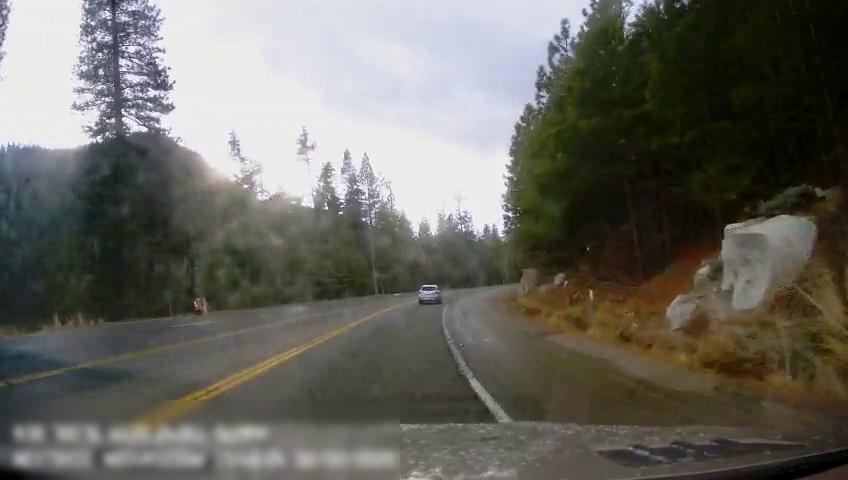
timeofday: Day
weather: Sunny
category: Drivable Space
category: Vehicles | SUV
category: Lanes | Alternate Lane
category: Lanes | Current Lane
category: Lanes | Opposite Lane
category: Lanes | Opposite Lane
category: Lanes | Opposite Lane
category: Lanes | Opposite Lane